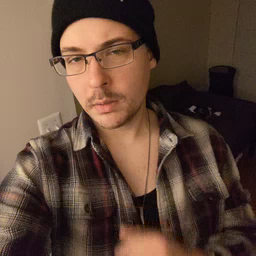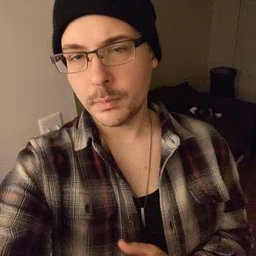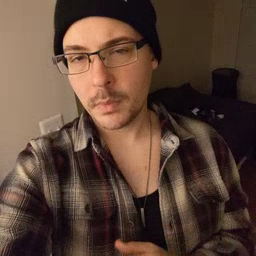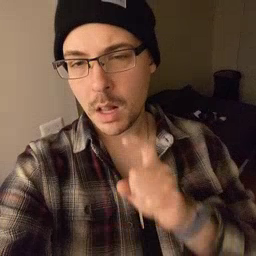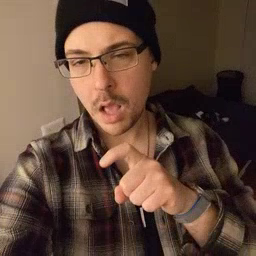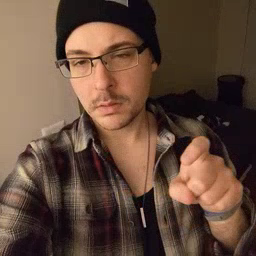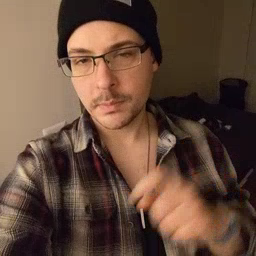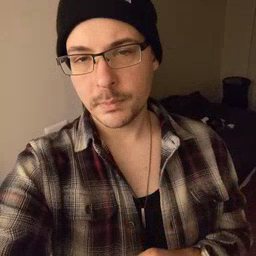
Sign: closet